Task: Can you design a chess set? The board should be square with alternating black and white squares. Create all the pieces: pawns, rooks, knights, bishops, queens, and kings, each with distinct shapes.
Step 4828:
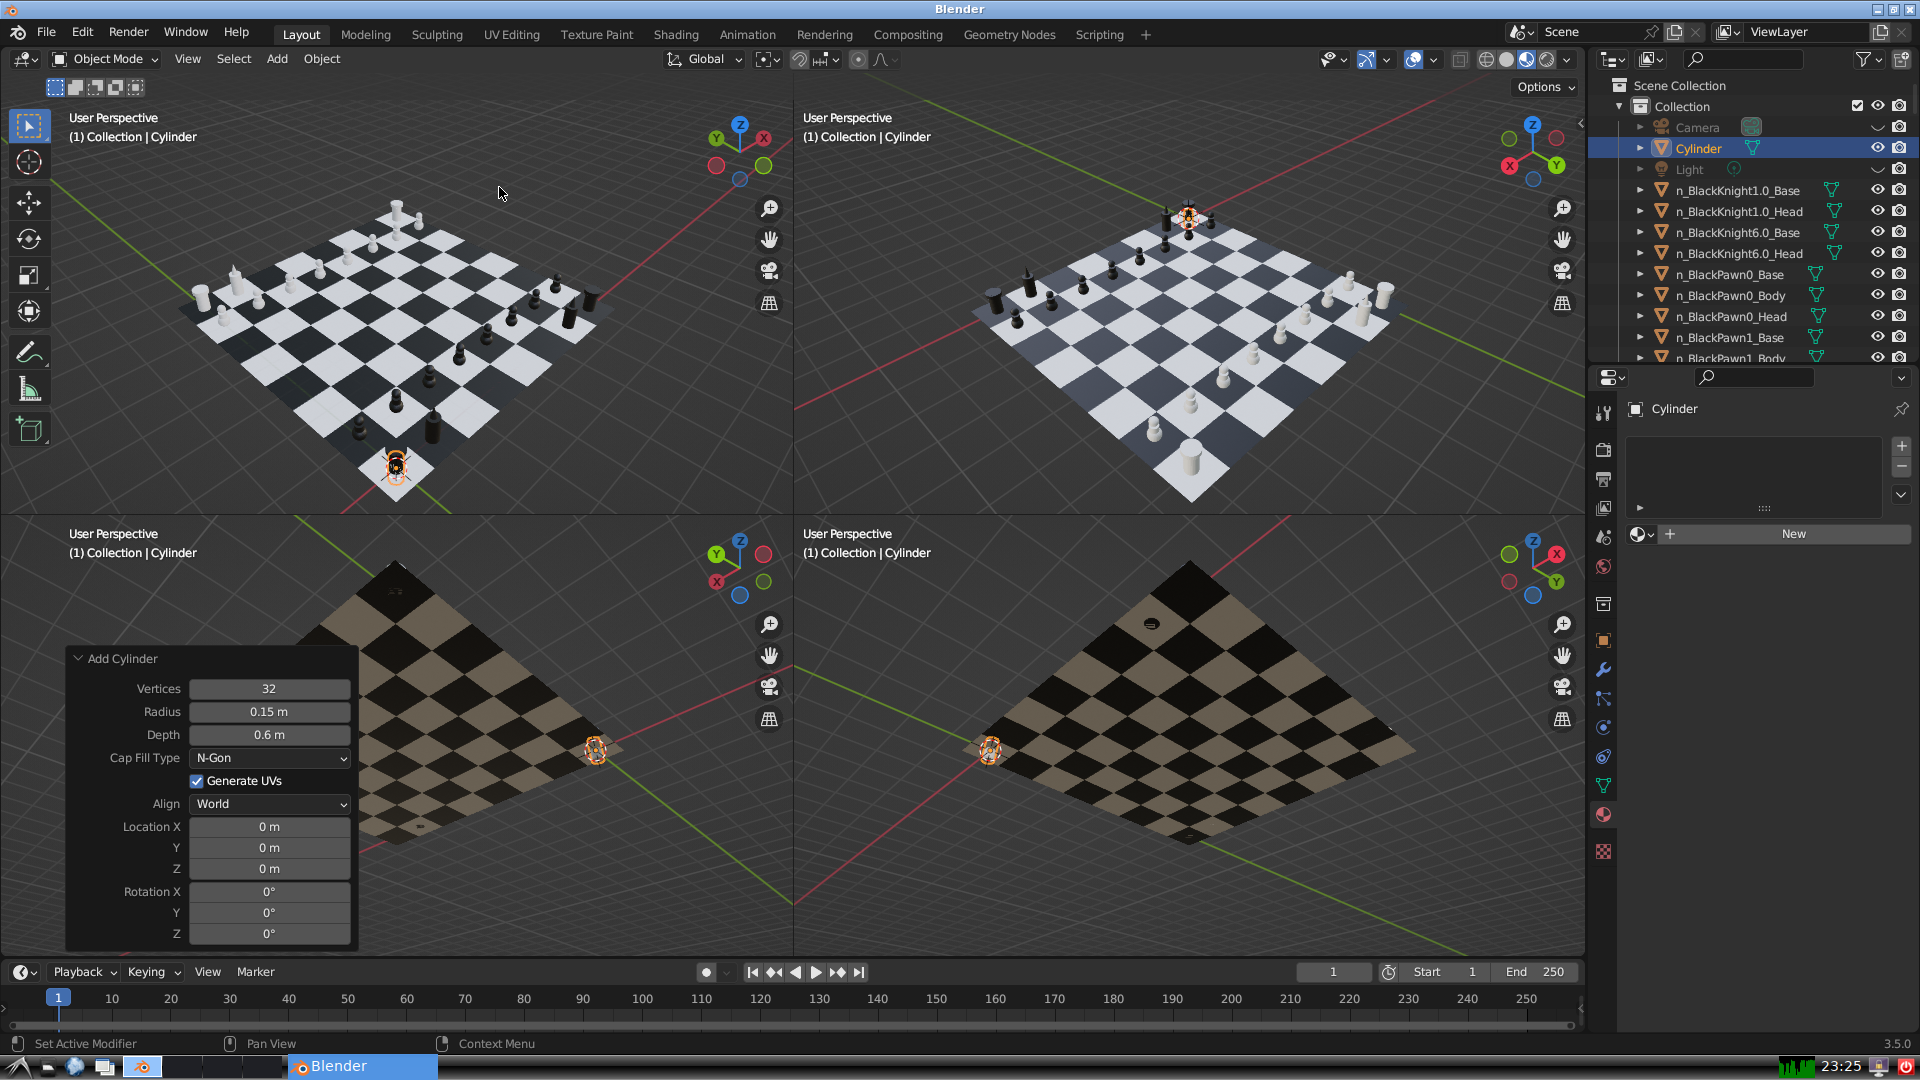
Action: {"mouse_move": [270, 708]}